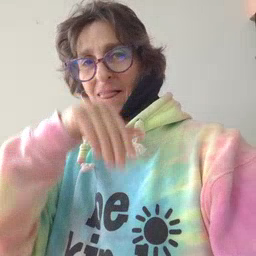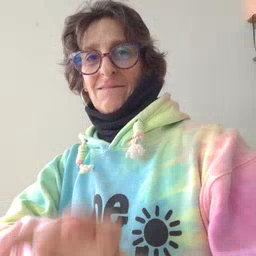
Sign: elephant